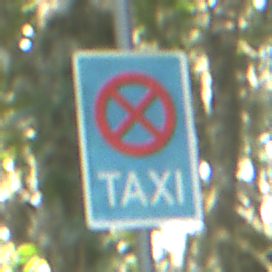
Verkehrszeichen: Taxenstand
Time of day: Midday
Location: Outdoor (Nature)
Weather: Clear
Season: NotSpecified
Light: Natural